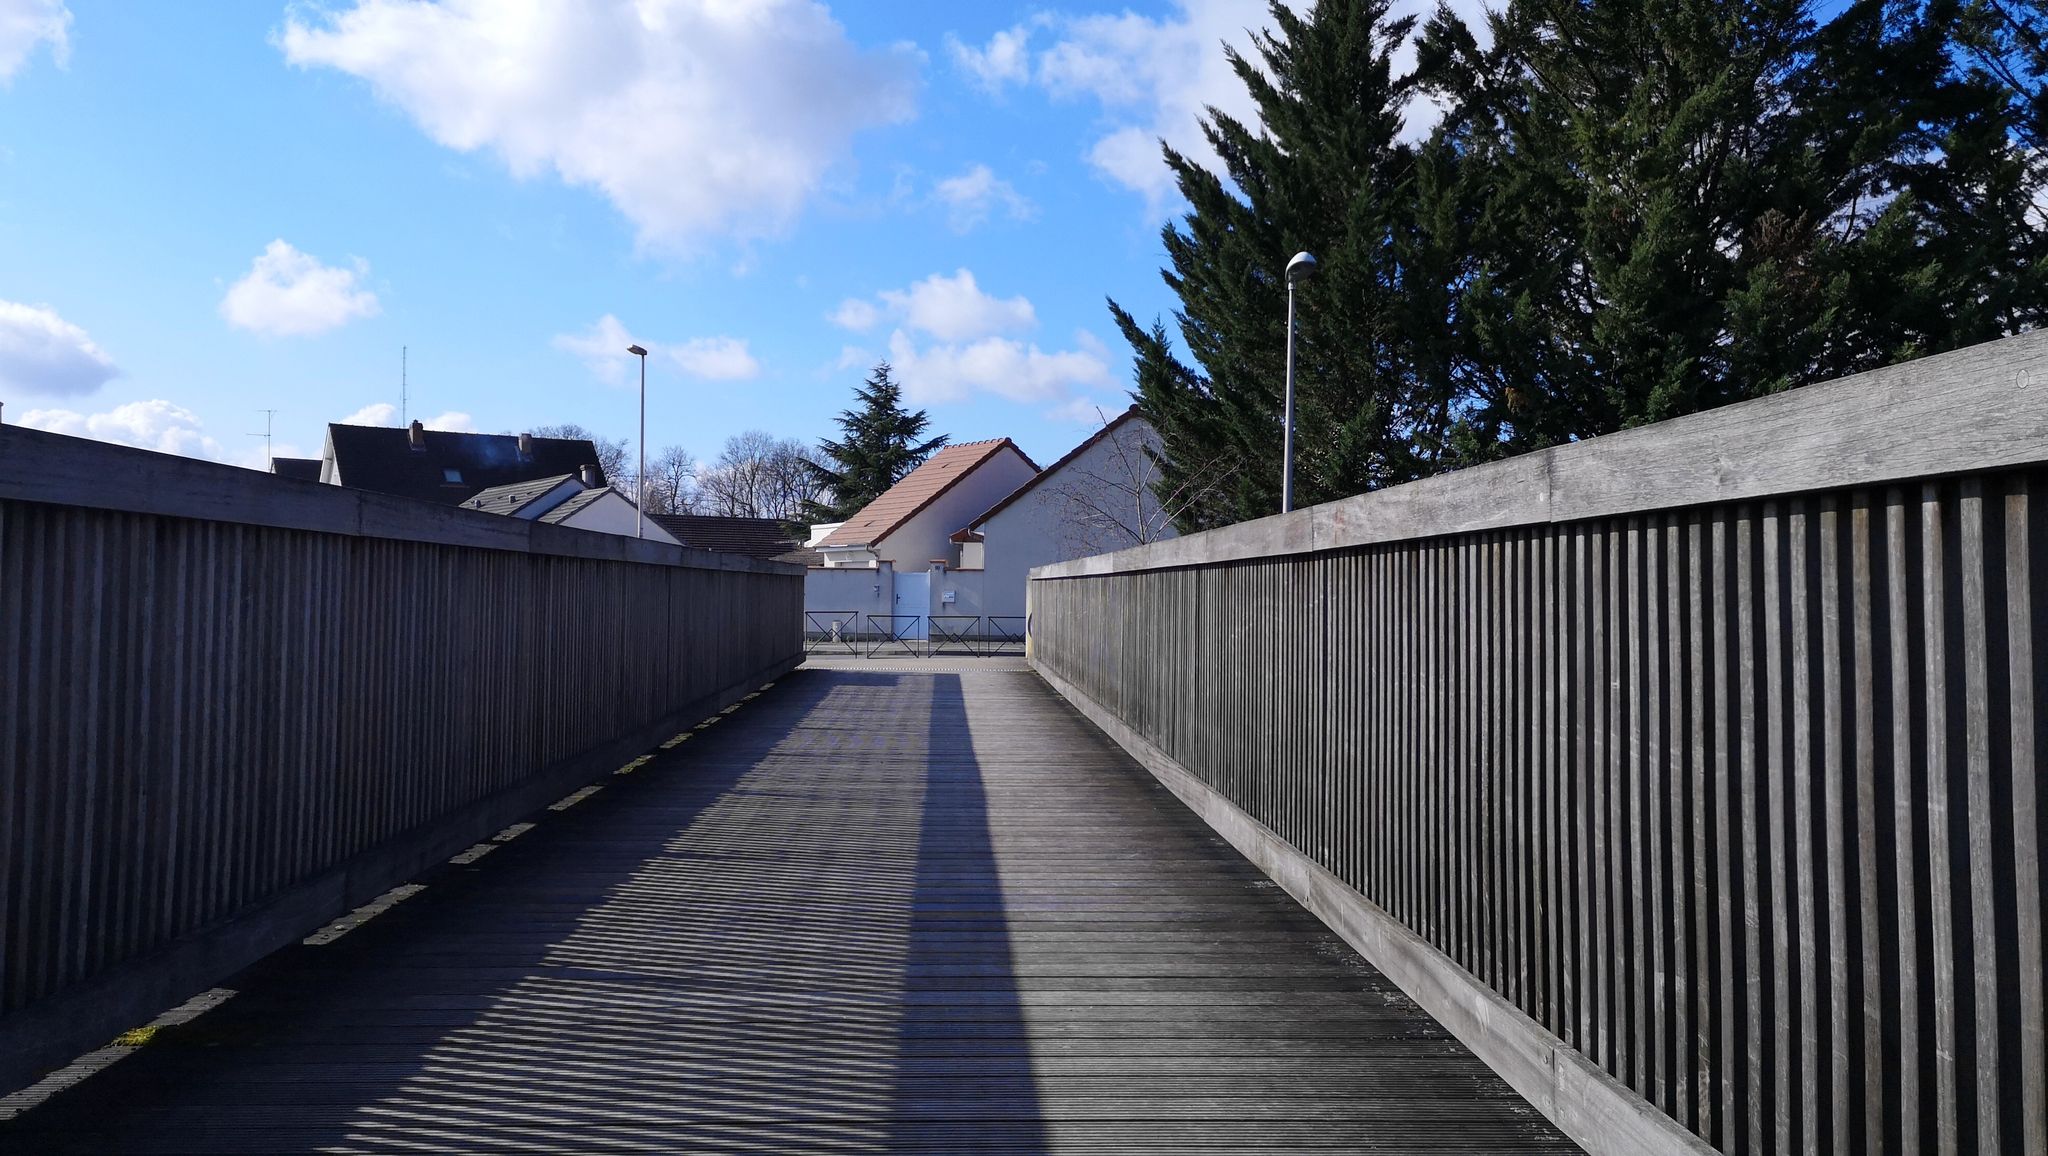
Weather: clear
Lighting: day
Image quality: good
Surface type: cycling surface
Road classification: cycleway
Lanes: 2
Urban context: urban centre
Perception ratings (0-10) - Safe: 6.52, Lively: 4.42, Beautiful: 8.77, Boring: 6.18, Depressing: 4.09, Wealthy: 3.5